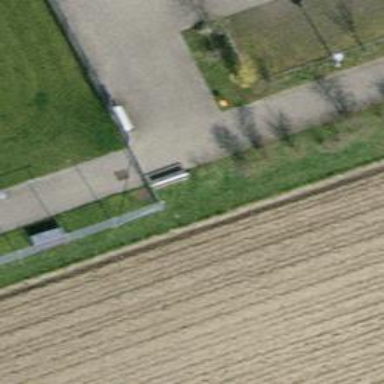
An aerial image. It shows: Path covered with grass.